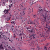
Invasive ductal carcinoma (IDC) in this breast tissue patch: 1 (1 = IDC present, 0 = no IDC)